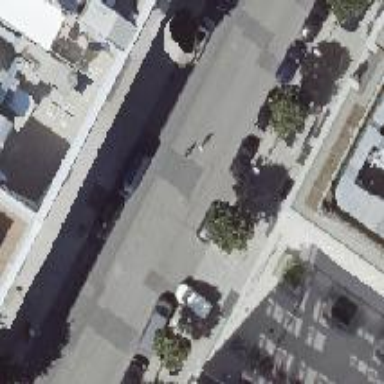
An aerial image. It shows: Residential road with asphalt surface. The road has sidewalks on both sides and parallel parking lanes on both sides.